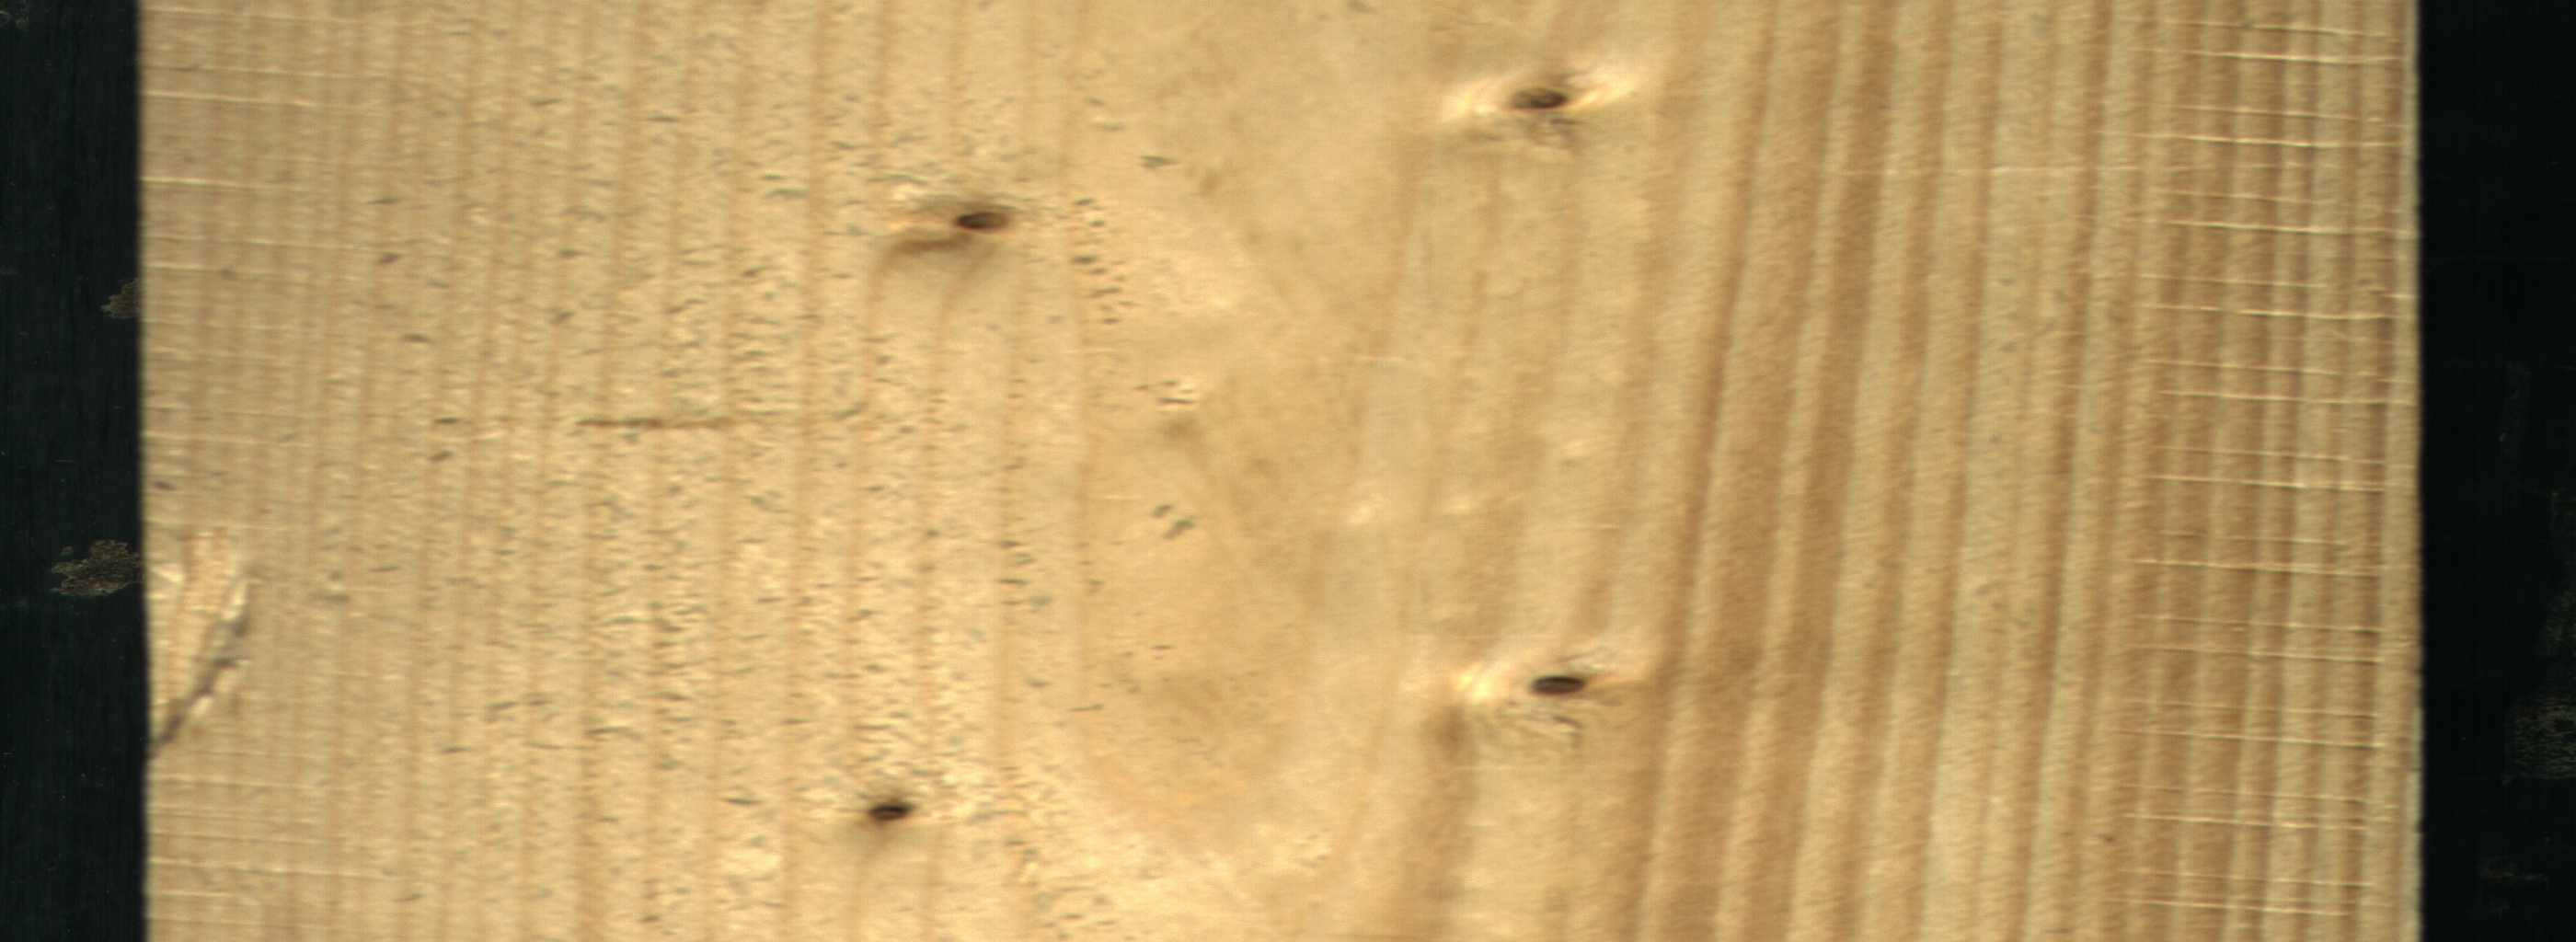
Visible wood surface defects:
Live_Knot
Live_Knot
Live_Knot
Live_Knot